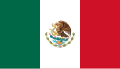
Flag of Mexico